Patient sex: M
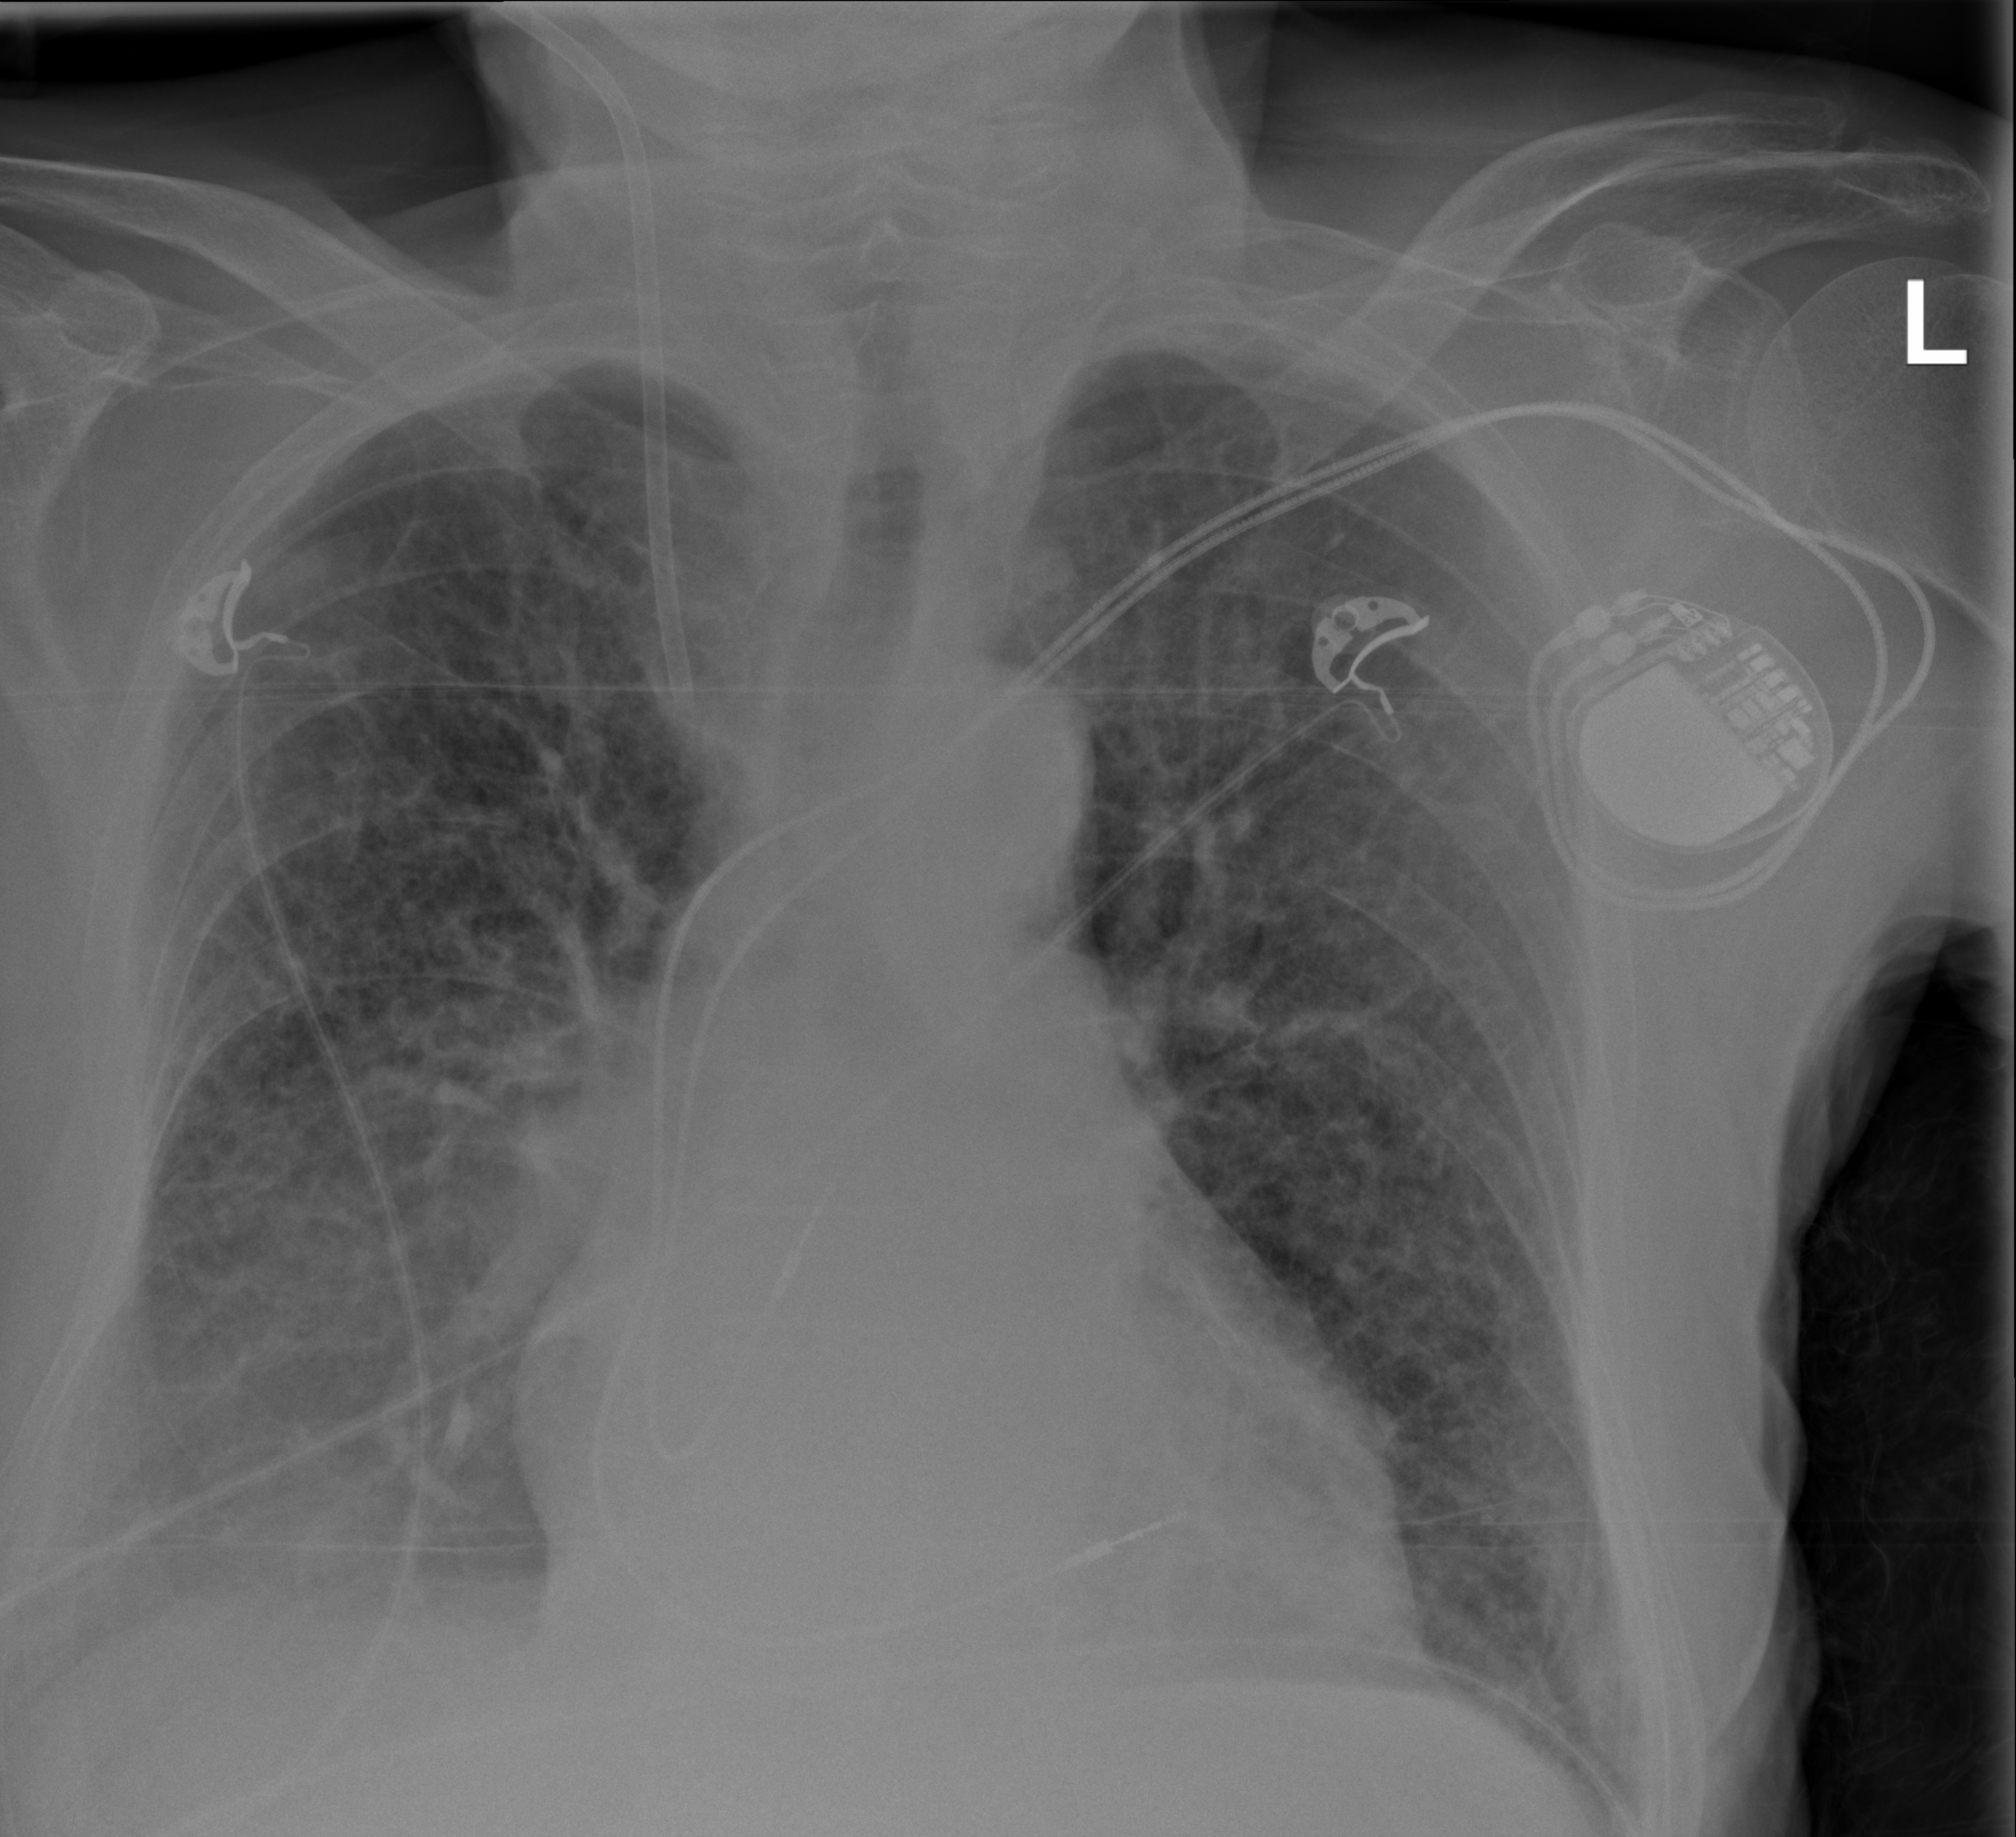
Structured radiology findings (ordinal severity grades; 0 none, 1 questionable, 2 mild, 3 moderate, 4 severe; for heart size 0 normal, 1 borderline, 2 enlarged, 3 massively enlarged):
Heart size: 1
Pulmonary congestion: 2
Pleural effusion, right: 2
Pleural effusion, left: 2
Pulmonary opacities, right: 3
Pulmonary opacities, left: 3
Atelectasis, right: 2
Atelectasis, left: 2